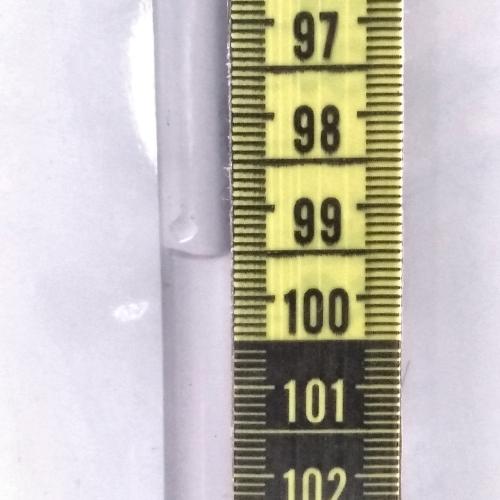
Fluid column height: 99.5 cm